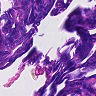
Metastatic tissue present: no